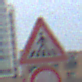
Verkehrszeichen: FussgaengerueberwegRechts
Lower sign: VerbotUeberholenEinspurigeFahrzeuge
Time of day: MorningAfternoon
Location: Outdoor (Urban)
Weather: Overcast
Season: NotSpecified
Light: Natural